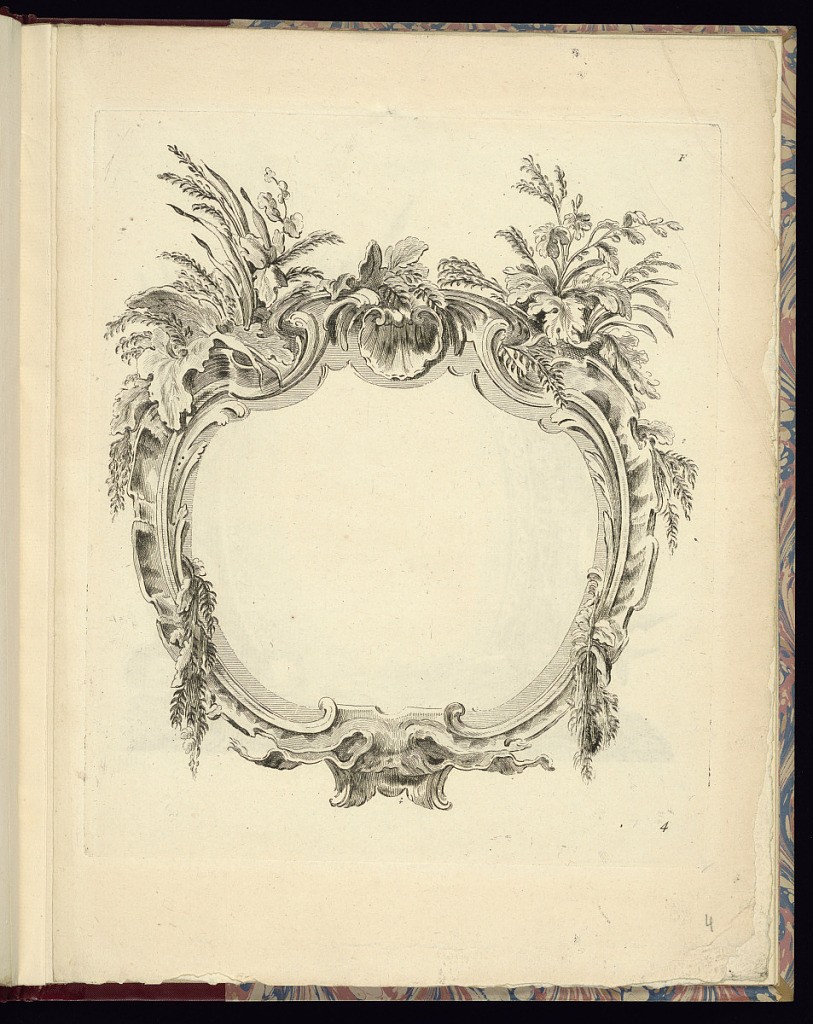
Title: Cartouche Design
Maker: Pierre-Philippe Choffard, French, 1730–1809
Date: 1775–86
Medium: Etching on laid paper
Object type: Print
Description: A rococo cartouche design featuring c-scrolls, scrolling acanthus leaves, and shell motifs with reeds and foliage. The plate is numbered and lettered.